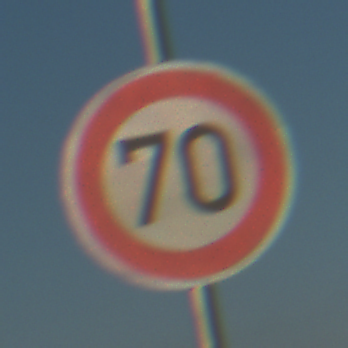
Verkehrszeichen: Geschwindigkeit70
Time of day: SunriseSunset
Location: Outdoor (Beach)
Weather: Clear
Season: NotSpecified
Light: Natural